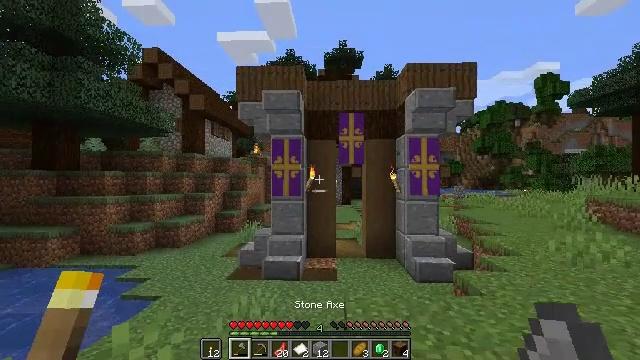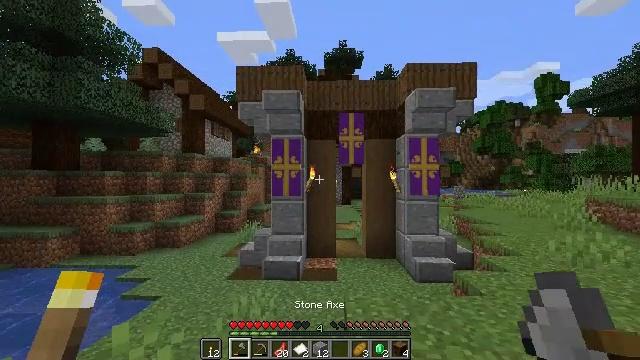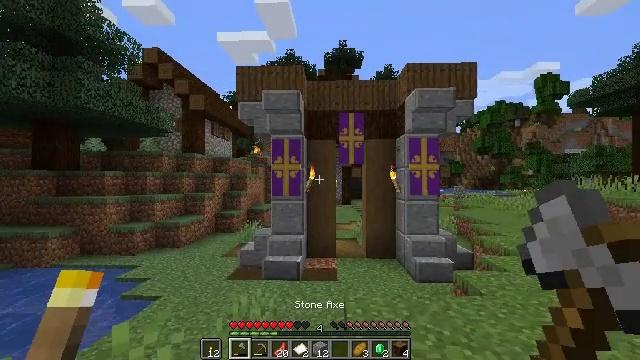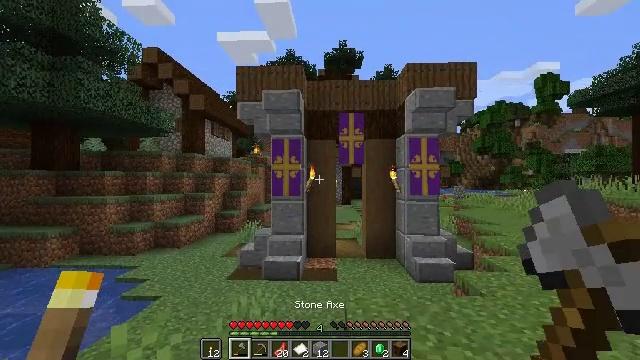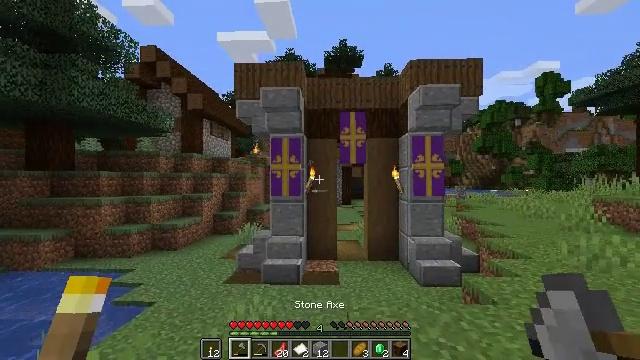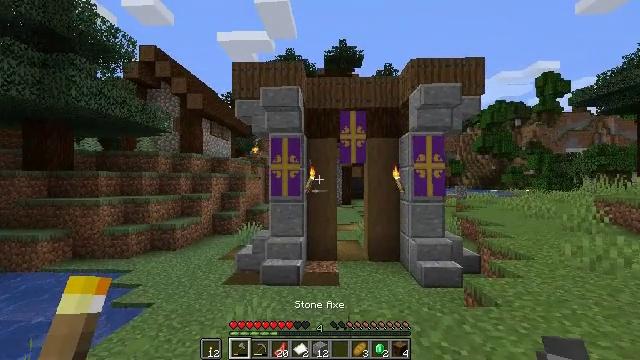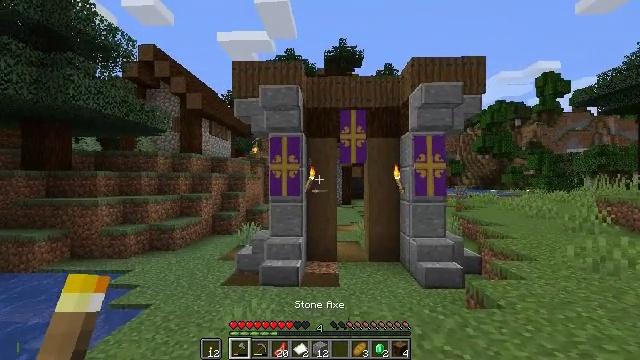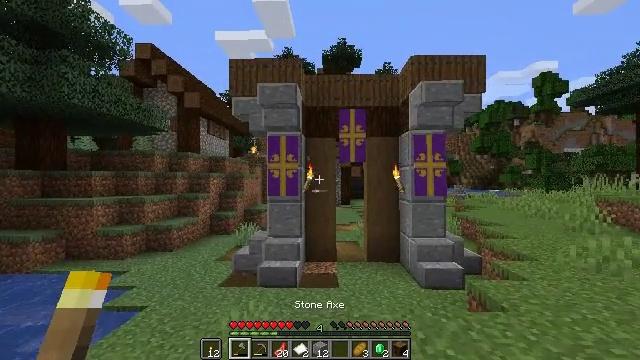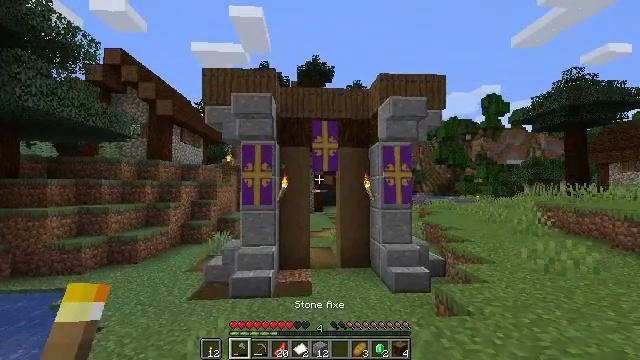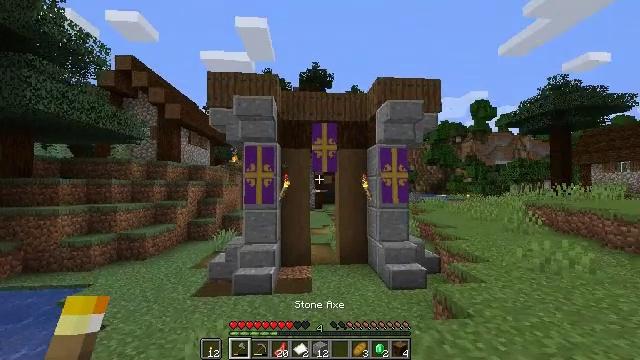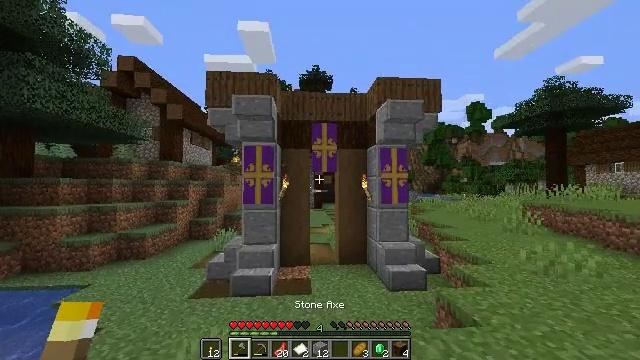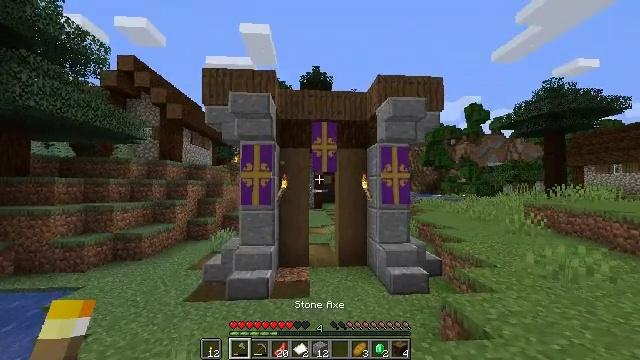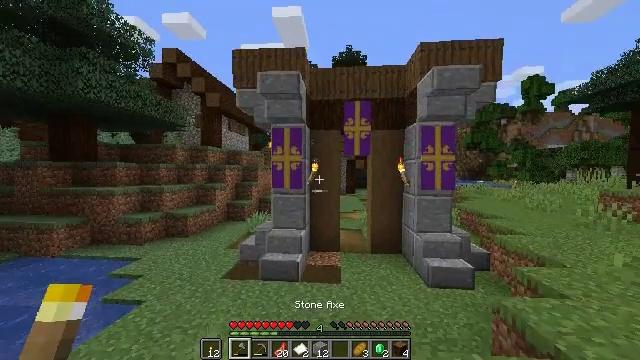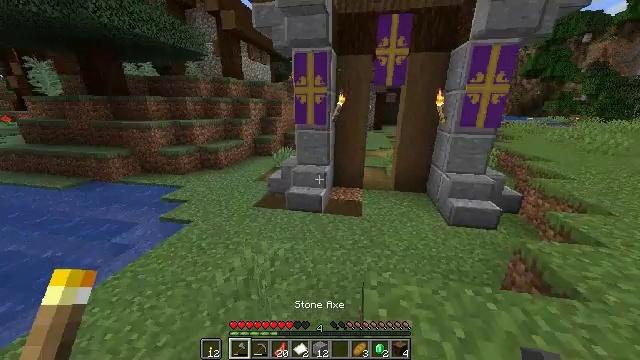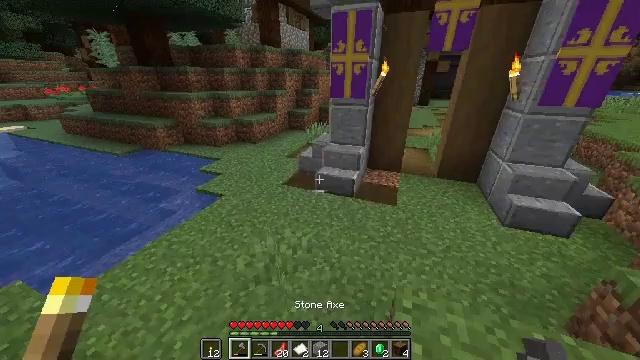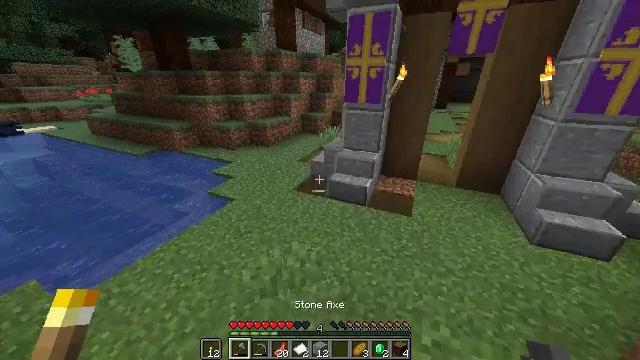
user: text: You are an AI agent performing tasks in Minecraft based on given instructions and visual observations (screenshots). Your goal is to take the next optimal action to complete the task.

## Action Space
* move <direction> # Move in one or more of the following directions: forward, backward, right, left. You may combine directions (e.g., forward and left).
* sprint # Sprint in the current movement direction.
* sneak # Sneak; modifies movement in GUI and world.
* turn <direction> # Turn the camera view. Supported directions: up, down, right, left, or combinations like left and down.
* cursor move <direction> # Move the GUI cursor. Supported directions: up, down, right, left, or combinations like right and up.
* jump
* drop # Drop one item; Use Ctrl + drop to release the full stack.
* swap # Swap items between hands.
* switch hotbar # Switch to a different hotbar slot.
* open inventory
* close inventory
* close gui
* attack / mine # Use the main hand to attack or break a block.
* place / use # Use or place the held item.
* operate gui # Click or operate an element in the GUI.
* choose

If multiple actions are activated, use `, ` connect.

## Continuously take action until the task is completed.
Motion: motion action
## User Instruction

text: Collect the polished andesite stairs.
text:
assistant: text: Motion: no_op
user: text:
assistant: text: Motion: no_op
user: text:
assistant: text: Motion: move forward
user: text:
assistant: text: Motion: move forward
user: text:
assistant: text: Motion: no_op
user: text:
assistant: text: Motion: no_op
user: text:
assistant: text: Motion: move forward
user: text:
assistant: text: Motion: move forward, turn right and up
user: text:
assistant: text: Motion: move forward
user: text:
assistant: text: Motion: move forward
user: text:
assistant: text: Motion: move forward
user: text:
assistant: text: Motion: move forward, turn left and down
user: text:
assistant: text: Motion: move forward, turn left and down
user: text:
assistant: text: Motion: move forward, turn left and down
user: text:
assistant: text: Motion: move forward, turn left
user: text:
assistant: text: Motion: move forward
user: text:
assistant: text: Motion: move forward, turn left and up
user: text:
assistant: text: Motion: move forward, turn right, switch to hotbar 2
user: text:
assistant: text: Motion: move forward, turn down, switch to hotbar 2
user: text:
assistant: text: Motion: move forward, switch to hotbar 2
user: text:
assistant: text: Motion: move forward
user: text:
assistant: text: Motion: move forward
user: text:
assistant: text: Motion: move forward
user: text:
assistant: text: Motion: move forward
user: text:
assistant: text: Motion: move forward, turn left
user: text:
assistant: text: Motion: move forward
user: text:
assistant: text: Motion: move forward, turn left
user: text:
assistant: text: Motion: move forward, turn left
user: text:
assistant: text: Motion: move forward
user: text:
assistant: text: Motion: move forward